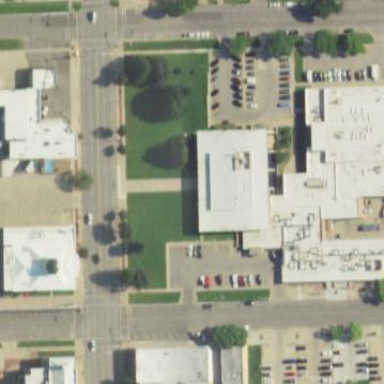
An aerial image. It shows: Courthouse building.